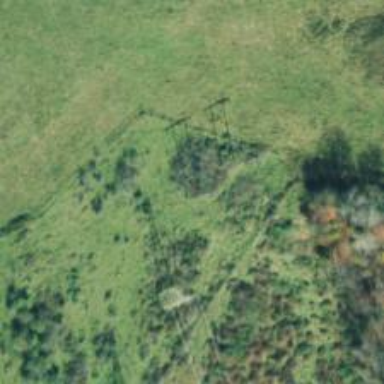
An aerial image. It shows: H-frame designed tower for power lines.